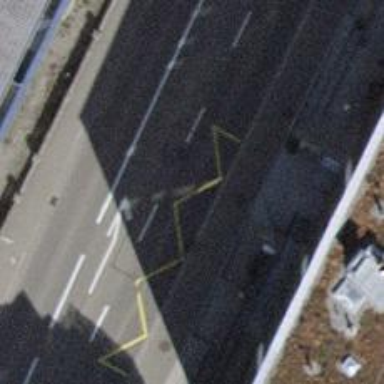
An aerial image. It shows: Bus stop with platform for public transport.